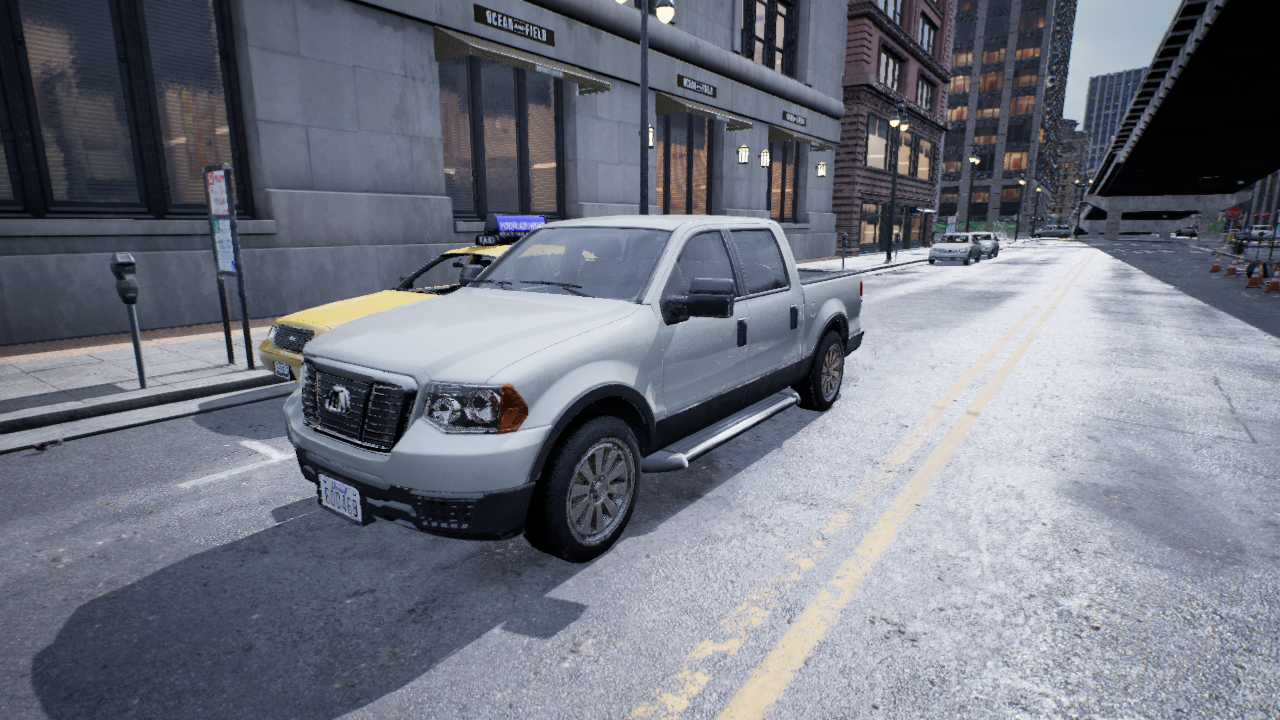
Venue: downtown
Lighting: overcast
Vehicle rig: pickup